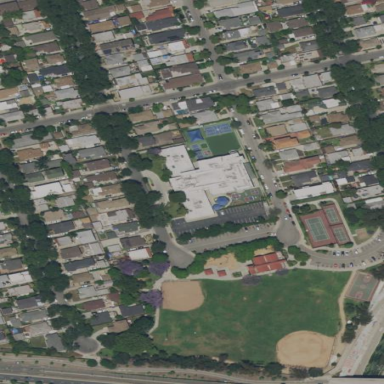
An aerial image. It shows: School.